Aerial crown-view tile of a tropical tree (Barro Colorado Island, Panama), acquired 20241112:
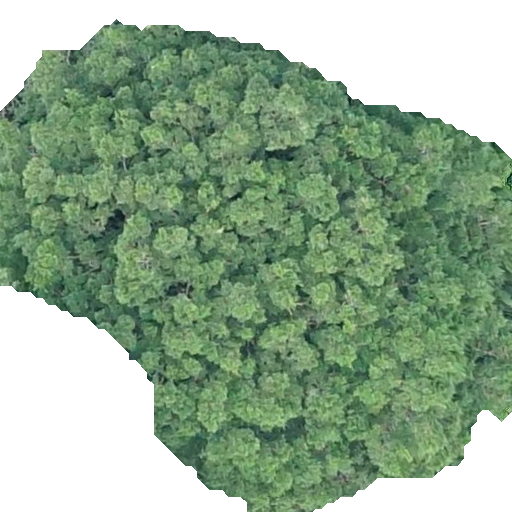
Species: Brosimum alicastrum
GBIF accepted scientific name: Brosimum alicastrum
Crown area: 297.069 m²